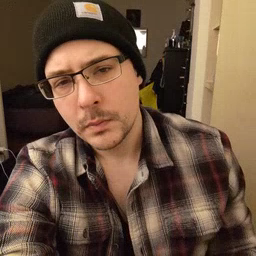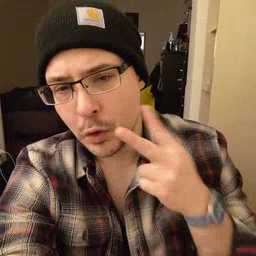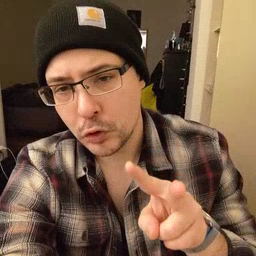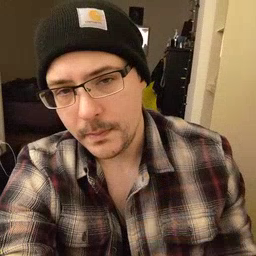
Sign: look